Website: bh-photo
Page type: address-validator
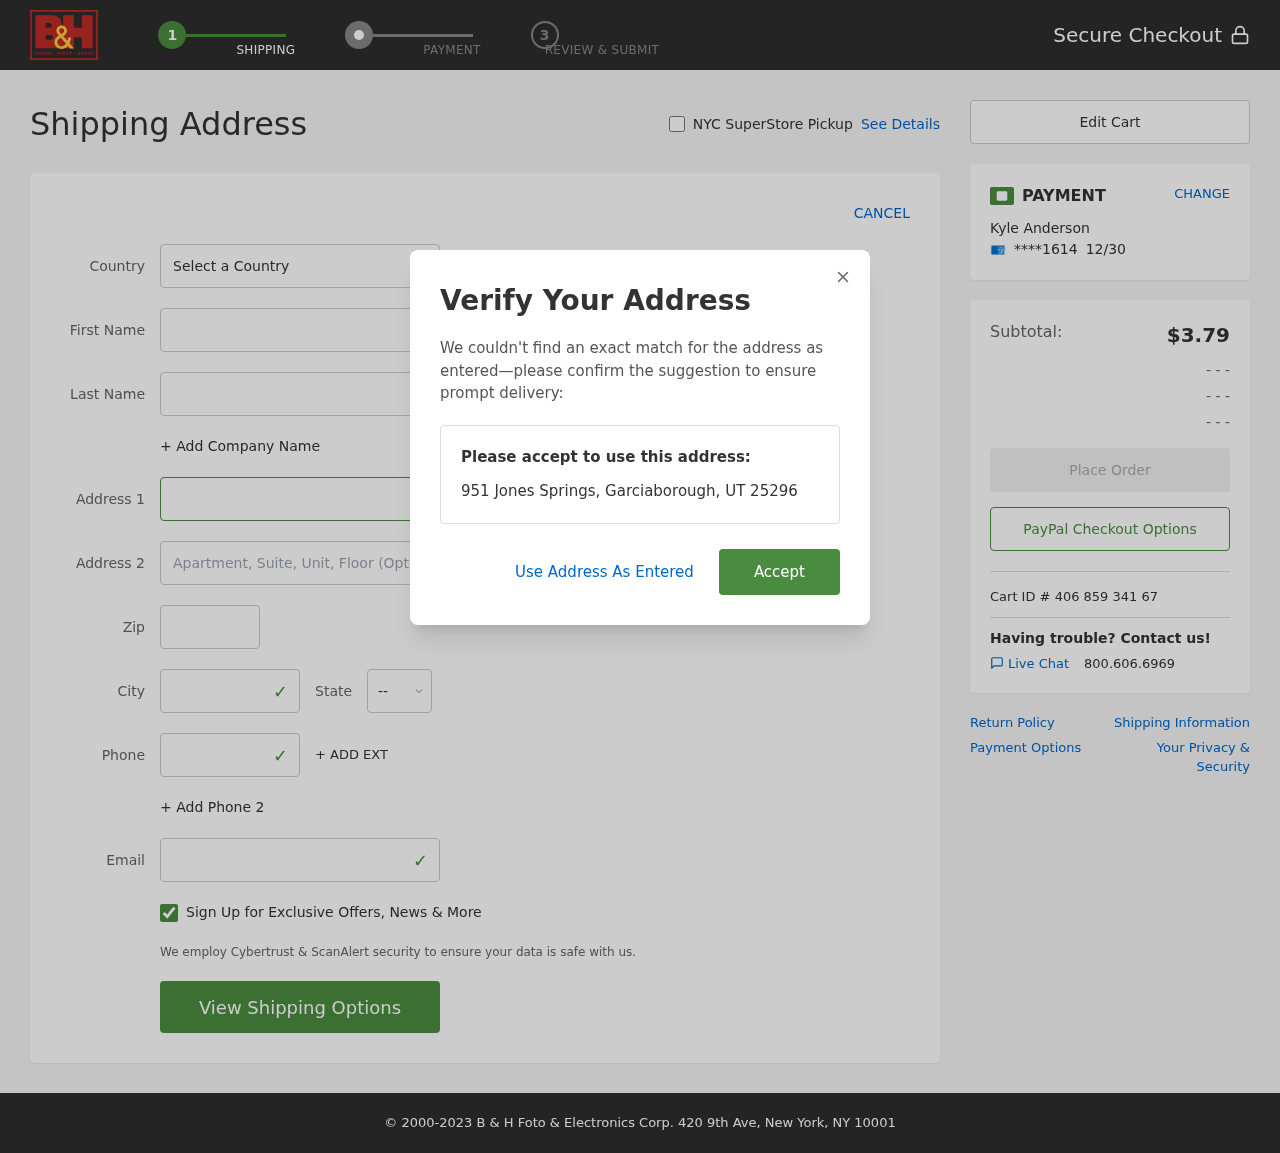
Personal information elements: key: PII_CARD_EXPIRY
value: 12/30
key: PII_CARD_LAST4
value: ****1614
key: PII_CITY
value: Garciaborough
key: PII_COUNTRY
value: United States
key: PII_EMAIL
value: kyle_anderson@yahoo.com
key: PII_FIRSTNAME
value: Kyle
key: PII_FULLNAME
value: Kyle Anderson
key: PII_LASTNAME
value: Anderson
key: PII_PHONE
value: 3448640037
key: PII_POSTCODE
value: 25296
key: PII_STATE_ABBR
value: UT
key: PII_STREET
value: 951 Jones Springs
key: PII_STREET2
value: Apt. 930
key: PII_CITY_STATE_ZIP
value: Garciaborough, UT 25296
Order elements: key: ORDER_SUBTOTAL
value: $3.79
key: ORDER_ID
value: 406 859 341 67